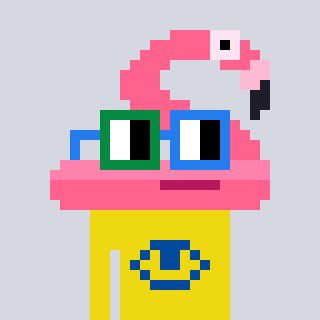
a pixel art character with square green and blue glasses, a flamingo-shaped head and a yellow-colored body on a cool background